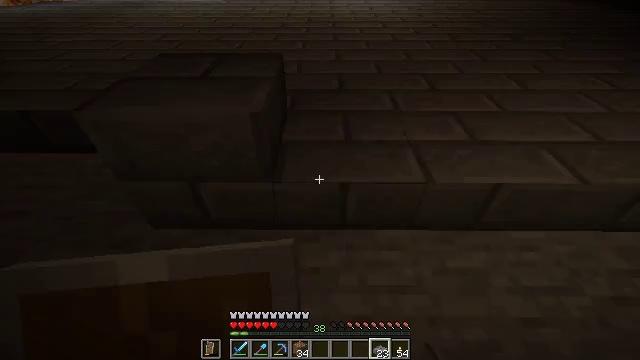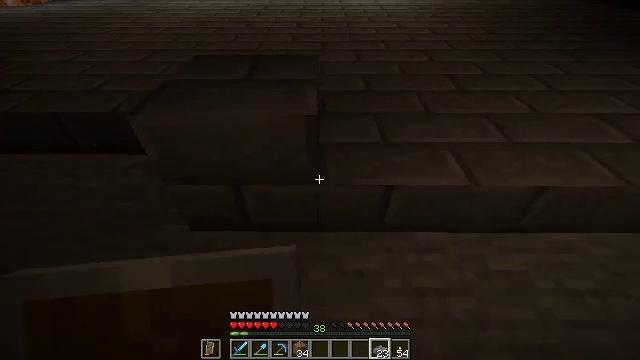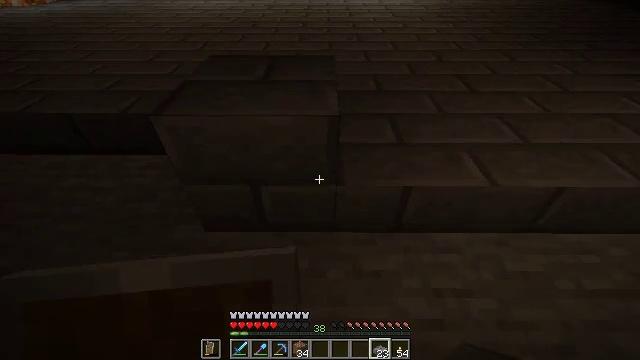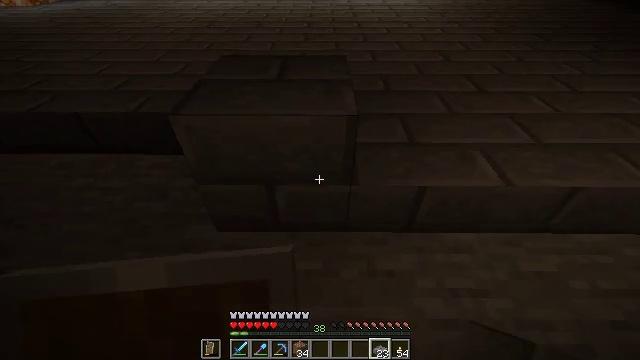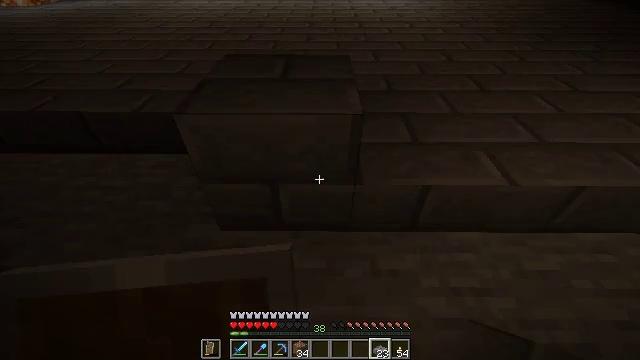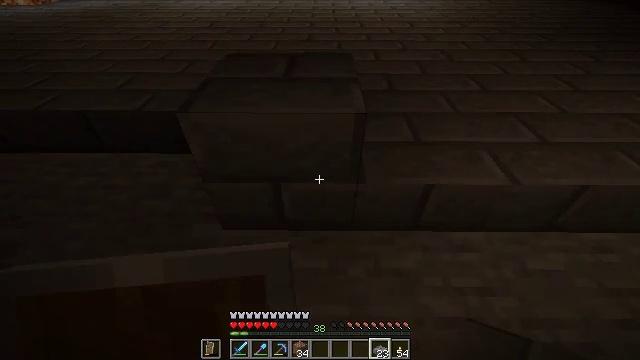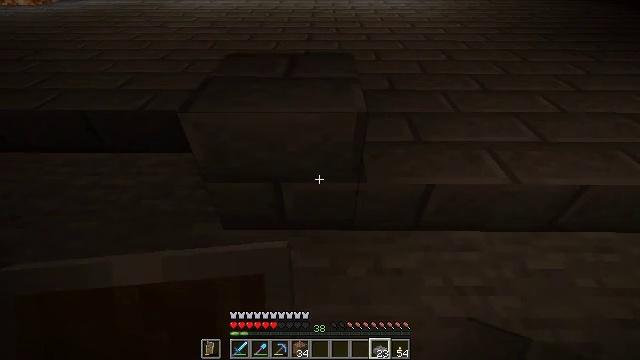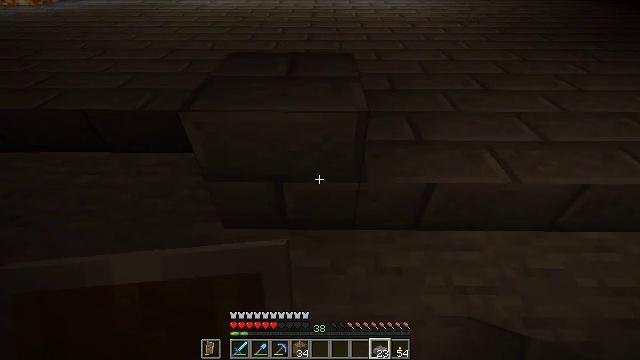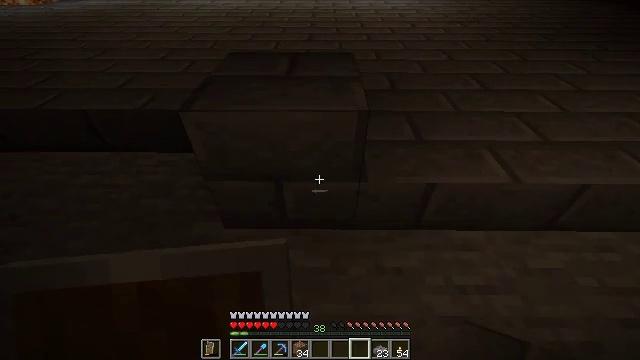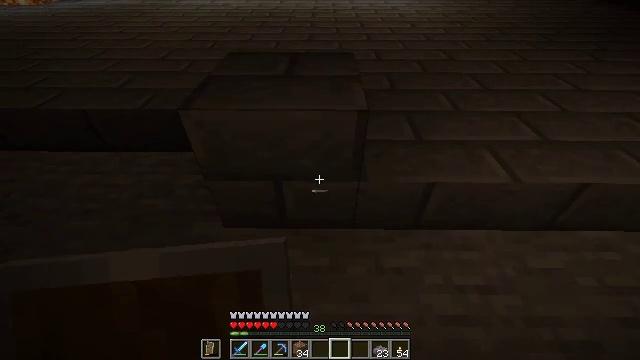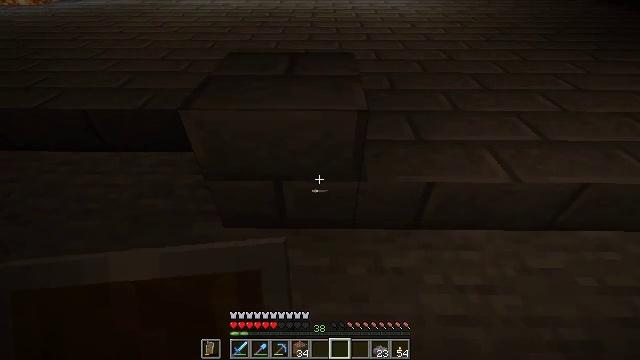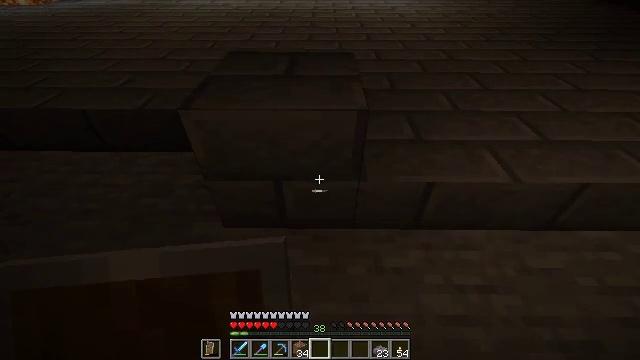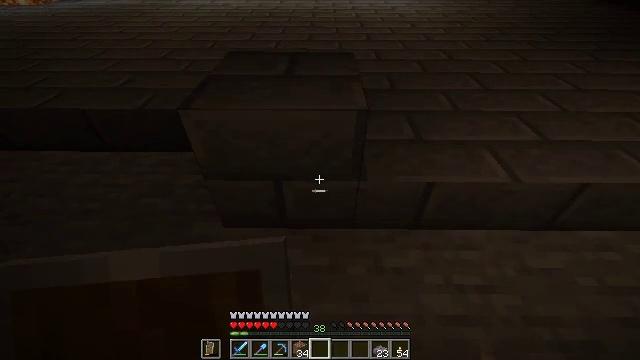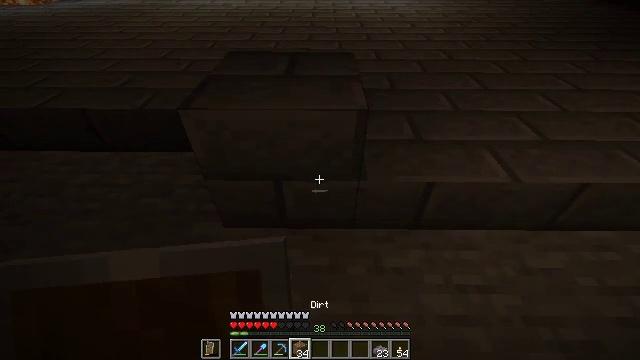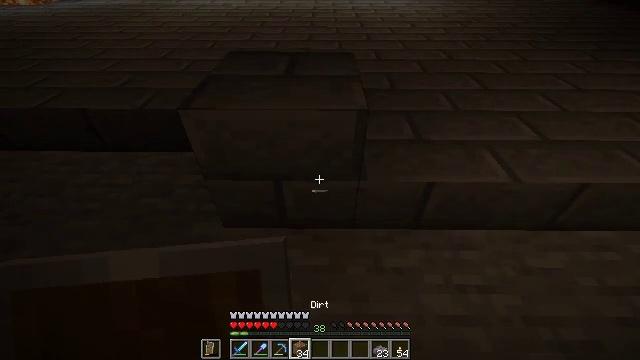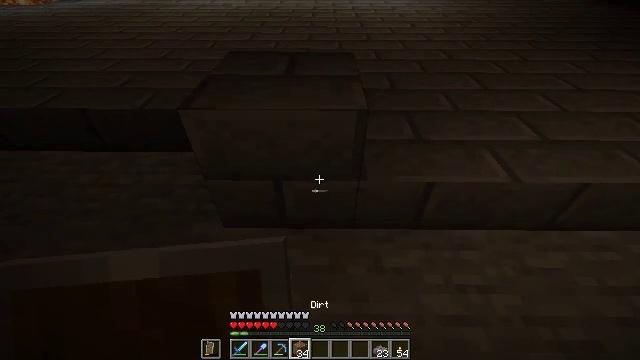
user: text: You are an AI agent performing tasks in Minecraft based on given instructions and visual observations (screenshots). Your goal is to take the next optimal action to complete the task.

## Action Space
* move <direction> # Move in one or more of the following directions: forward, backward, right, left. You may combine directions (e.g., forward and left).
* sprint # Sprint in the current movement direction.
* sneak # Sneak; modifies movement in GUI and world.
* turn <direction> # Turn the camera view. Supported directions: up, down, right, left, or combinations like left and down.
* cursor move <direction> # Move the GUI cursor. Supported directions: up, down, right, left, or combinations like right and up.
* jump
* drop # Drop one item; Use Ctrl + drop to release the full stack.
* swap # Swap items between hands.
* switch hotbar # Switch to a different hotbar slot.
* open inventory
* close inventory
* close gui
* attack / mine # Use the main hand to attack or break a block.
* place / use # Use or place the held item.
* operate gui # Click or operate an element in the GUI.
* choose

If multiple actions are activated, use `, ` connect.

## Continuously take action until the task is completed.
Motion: motion action
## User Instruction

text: Collect the stone brick slab for building.
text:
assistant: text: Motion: move left
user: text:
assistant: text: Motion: no_op
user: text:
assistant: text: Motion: no_op
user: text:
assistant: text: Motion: no_op
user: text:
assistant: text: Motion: no_op
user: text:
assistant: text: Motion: no_op
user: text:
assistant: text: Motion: no_op
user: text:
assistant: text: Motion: no_op
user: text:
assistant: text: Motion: no_op
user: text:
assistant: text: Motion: no_op
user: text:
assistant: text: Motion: no_op
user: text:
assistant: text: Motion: no_op
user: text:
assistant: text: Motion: no_op
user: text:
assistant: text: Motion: no_op
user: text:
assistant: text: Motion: no_op
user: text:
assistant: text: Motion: no_op
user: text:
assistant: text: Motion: no_op
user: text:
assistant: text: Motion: no_op
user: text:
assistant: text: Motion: no_op
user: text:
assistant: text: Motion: no_op
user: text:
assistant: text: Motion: no_op
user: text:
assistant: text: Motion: attack / mine
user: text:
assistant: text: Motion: attack / mine
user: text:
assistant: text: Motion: attack / mine
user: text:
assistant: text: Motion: attack / mine
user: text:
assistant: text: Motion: attack / mine
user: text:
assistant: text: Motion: attack / mine
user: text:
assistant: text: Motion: attack / mine
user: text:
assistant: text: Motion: no_op